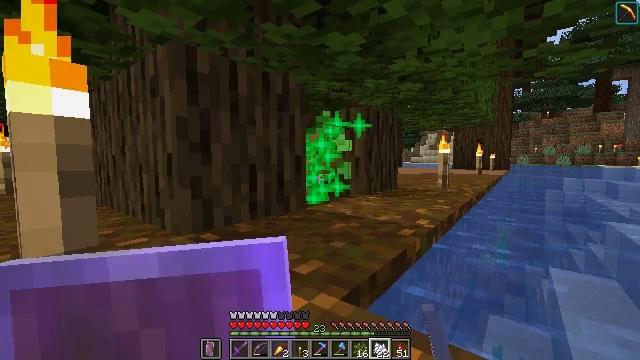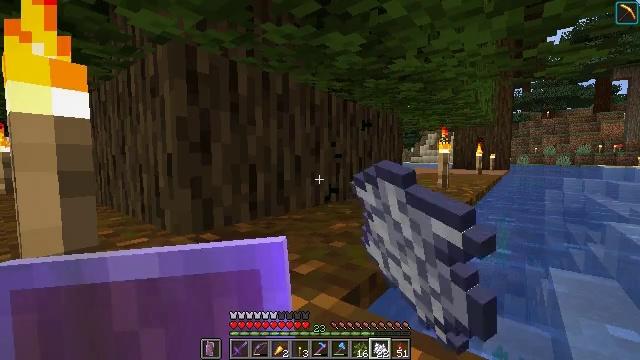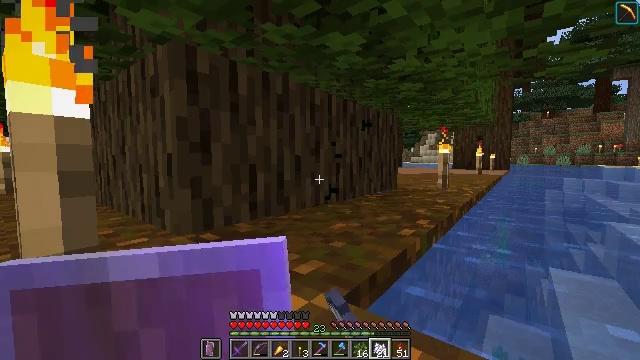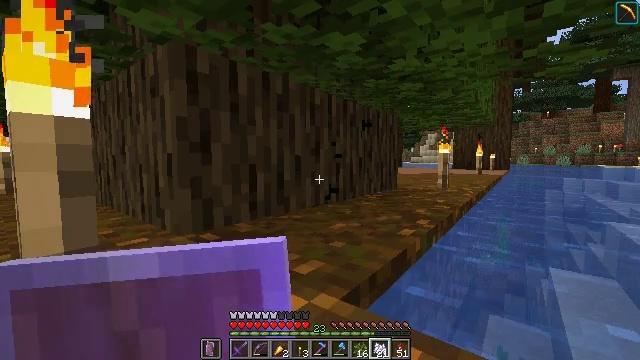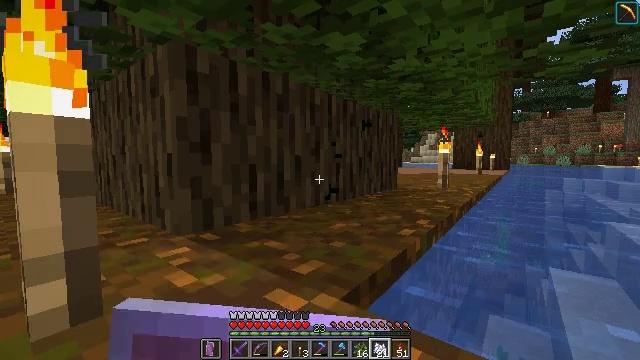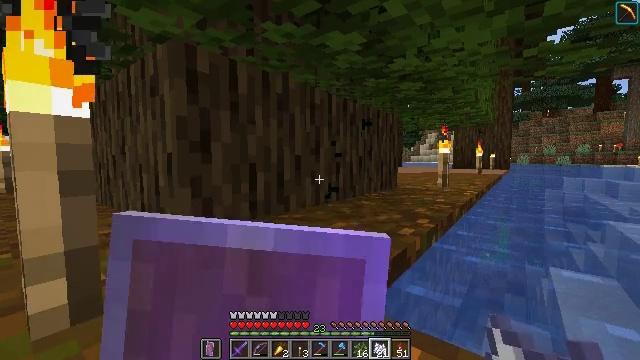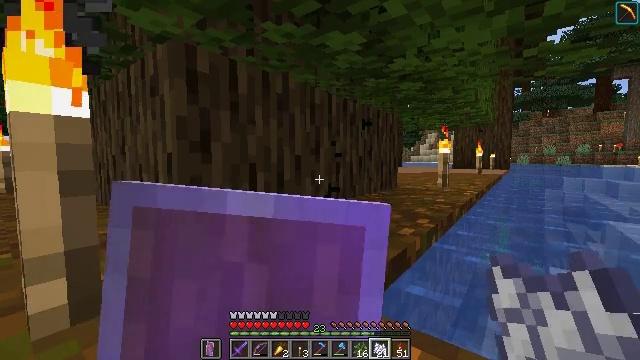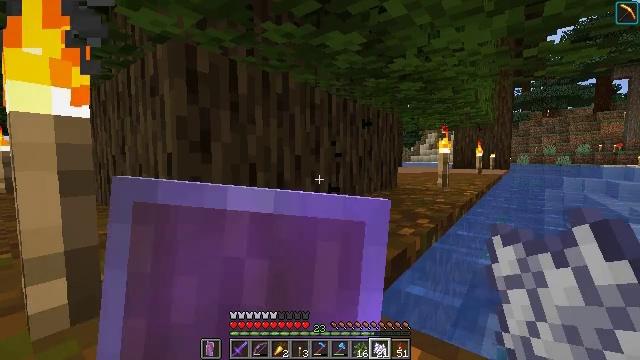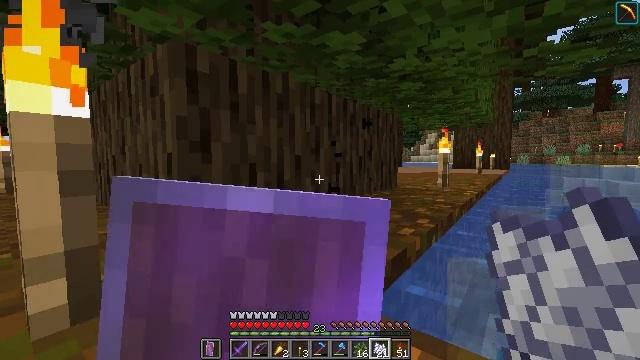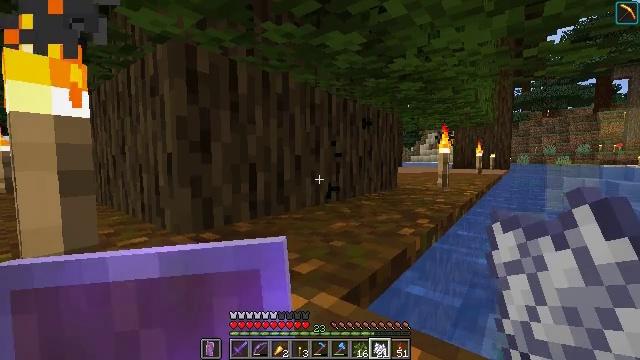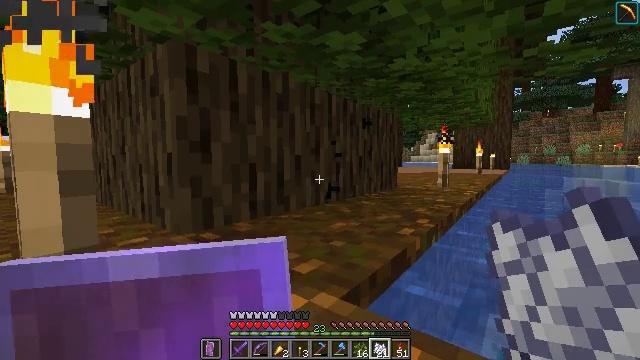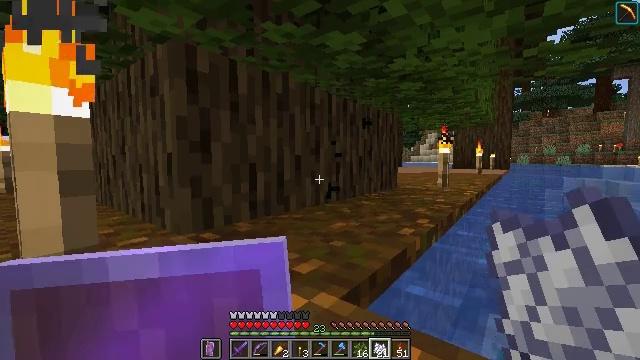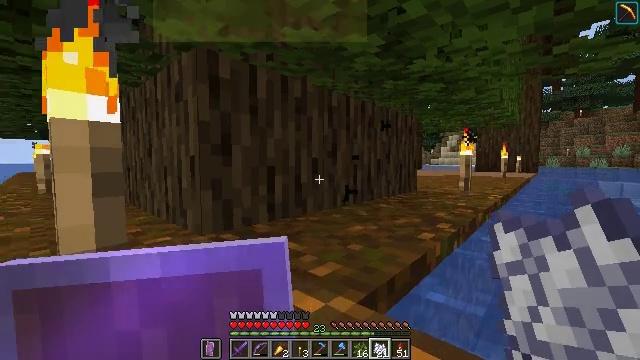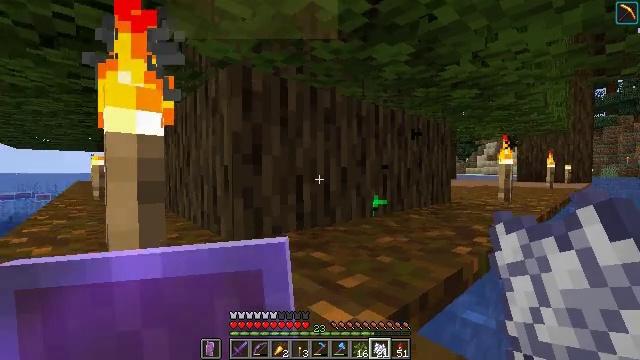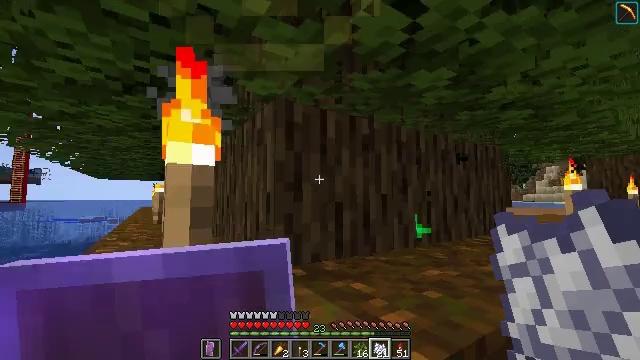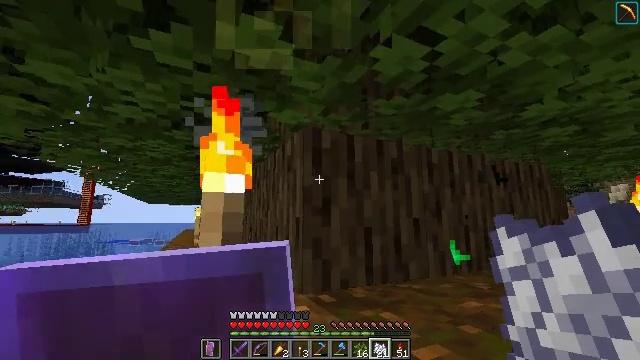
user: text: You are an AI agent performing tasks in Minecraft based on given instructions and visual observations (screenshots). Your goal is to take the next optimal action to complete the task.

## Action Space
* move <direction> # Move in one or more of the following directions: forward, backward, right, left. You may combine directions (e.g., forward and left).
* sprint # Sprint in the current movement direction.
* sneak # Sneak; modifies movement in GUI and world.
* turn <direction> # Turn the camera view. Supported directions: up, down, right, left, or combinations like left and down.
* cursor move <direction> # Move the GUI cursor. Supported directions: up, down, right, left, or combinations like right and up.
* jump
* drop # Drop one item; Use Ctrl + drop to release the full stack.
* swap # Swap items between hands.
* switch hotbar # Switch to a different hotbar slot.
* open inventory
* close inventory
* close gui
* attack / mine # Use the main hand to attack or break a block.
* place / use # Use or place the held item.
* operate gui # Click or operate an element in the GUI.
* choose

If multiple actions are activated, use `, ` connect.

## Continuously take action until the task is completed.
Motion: motion action
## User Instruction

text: Mine oak leaves.
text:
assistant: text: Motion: sneak, use / place
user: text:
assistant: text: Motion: sneak, use / place
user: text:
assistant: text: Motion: sneak, use / place
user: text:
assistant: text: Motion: sneak, use / place
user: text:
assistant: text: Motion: sneak, use / place
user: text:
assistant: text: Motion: sneak, use / place
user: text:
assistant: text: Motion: sneak, use / place
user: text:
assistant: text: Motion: sneak, use / place
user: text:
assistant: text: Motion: no_op
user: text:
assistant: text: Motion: no_op
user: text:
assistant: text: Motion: no_op
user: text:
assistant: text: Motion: turn left
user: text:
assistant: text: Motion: turn left and up
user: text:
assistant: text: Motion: turn left and up
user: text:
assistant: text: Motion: move back and move right, turn left and up
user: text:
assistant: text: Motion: move back
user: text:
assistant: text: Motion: move back
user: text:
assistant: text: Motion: move back
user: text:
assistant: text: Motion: move back
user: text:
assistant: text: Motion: move back
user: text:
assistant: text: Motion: move back, turn left
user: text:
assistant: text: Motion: move back
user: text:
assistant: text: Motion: move back
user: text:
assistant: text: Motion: move back
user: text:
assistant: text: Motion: move back
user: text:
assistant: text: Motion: move back
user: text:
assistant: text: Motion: move back
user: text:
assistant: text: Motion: move back
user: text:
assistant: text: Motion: move back
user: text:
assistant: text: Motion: move back